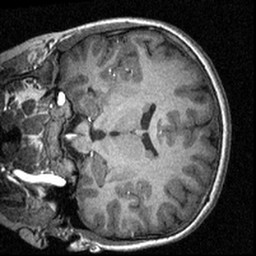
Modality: T1w
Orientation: coronal
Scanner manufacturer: siemens
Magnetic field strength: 3 T
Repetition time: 1.57 s
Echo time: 0.00304 s